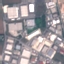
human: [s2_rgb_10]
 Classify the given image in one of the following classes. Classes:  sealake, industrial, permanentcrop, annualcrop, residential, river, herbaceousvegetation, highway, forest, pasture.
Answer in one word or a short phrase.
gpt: Industrial